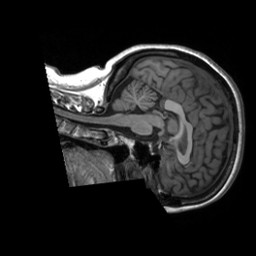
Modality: T1w
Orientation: sagittal
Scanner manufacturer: siemens
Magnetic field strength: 3 T
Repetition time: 1.7 s
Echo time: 0.00239 s